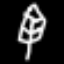
Label: leaf